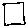
Label: square